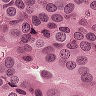
Metastatic tissue present: yes